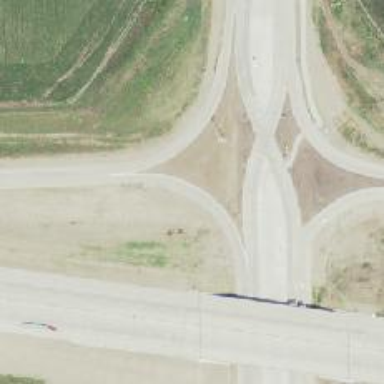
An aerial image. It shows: Motorway link at diverging diamond interchange (DDI) junction.